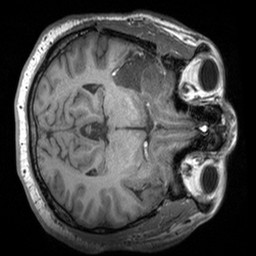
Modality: T1w
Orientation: axial
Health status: ill
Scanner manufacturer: siemens
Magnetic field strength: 3 T
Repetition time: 1.7 s
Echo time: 0.00254 s